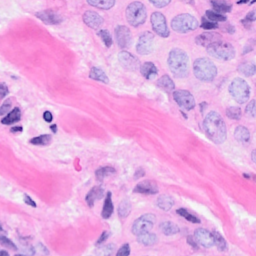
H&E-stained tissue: Breast